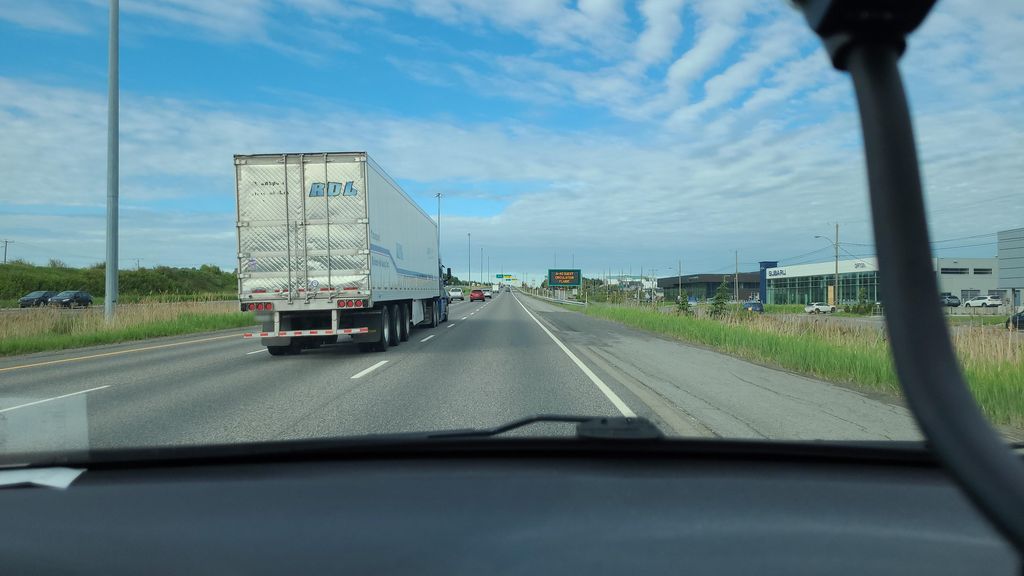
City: quebec_city